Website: crate-barrel
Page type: billing-address
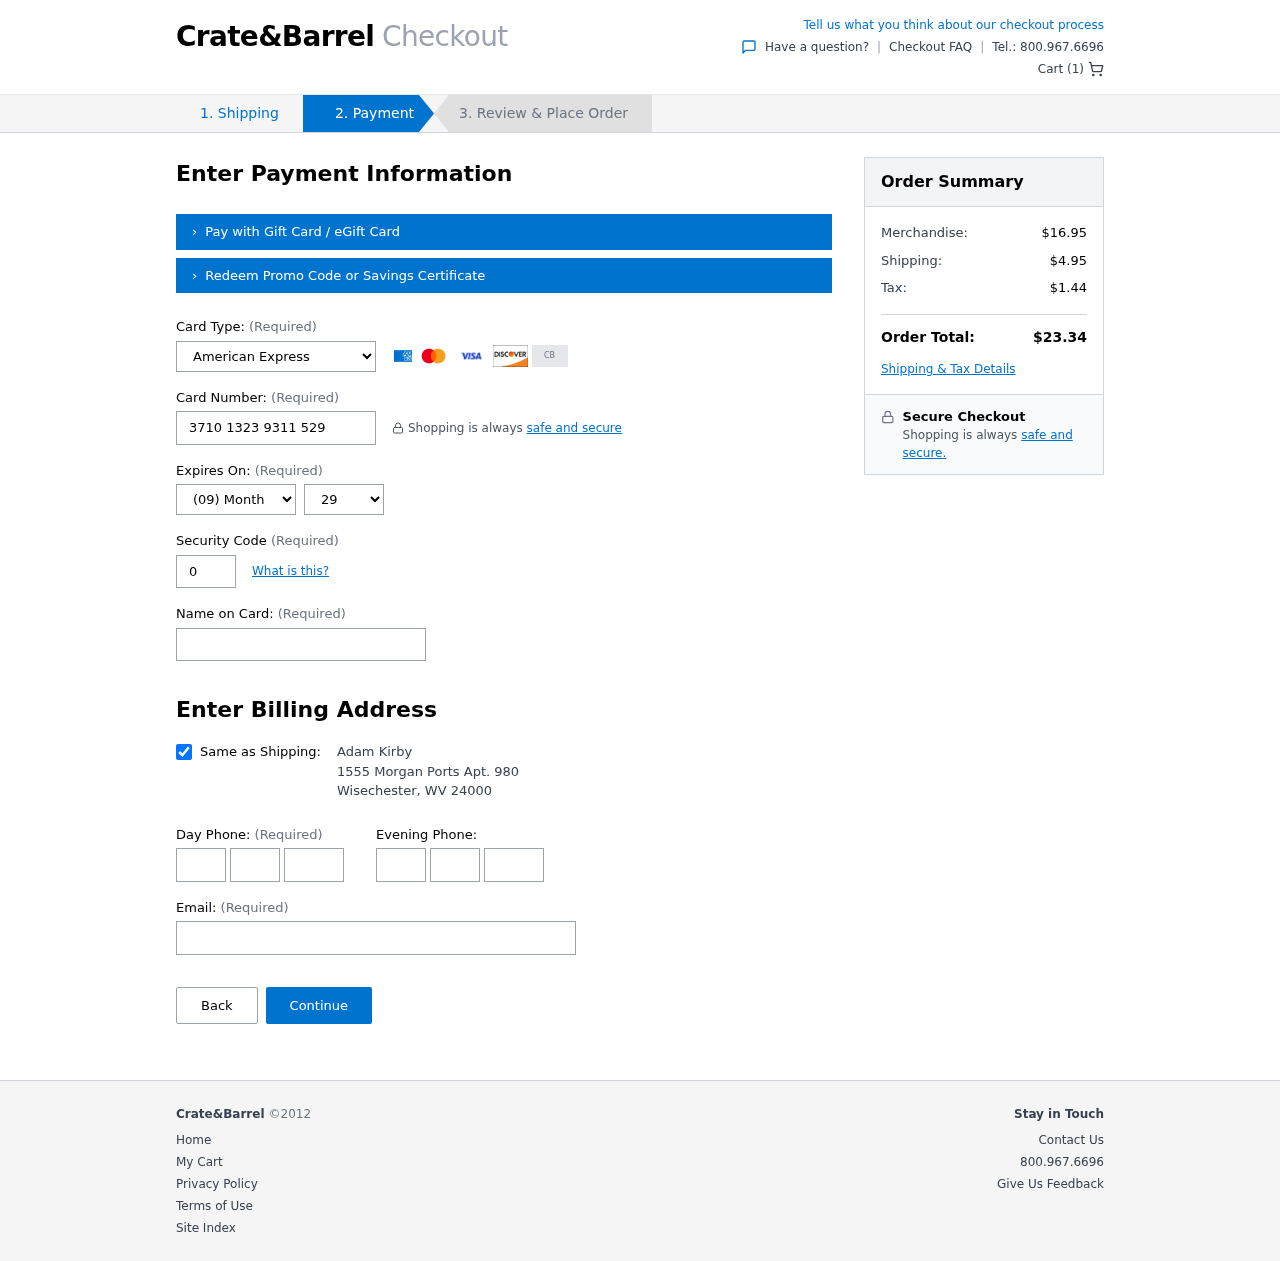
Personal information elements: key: PII_CARD_CVV
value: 0973
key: PII_CARD_EXPIRY_MONTH
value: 09
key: PII_CARD_EXPIRY_YEAR
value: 29
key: PII_CARD_NUMBER
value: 3710 1323 9311 529
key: PII_CARD_TYPE
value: American Express
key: PII_CITY
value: Wisechester
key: PII_EMAIL
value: adam_kirby@gmail.com
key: PII_FULLNAME
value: Adam Kirby
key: PII_PHONE_AREA
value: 879
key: PII_PHONE_PREFIX
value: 328
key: PII_PHONE_SUFFIX
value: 0491
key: PII_POSTCODE
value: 24000
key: PII_STATE_ABBR
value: WV
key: PII_STREET
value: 1555 Morgan Ports Apt. 980
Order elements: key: ORDER_NUM_ITEMS
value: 1
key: ORDER_SUBTOTAL
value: $16.95
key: ORDER_SHIPPING_COST
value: $4.95
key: ORDER_TAX
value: $1.44
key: ORDER_TOTAL
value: $23.34